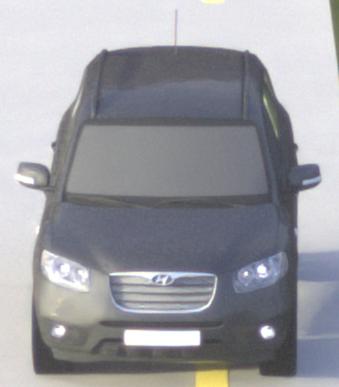
Make: Hyundai
Model: Santa Fe 2.4
Detailed model: Santa Fe (CM)
Model produced from: 2010/01
Model produced until: 2012/09
Doors: 5
Color: gray
Road condition: dry road
Daytime: morning or afternoon
Contrast: medium contrast